Question: I am building a desktop app using WPF, I need to be able to add views dynamically in a way that will look organized.
I have created an 'ObservableCollection', and set 'itemsControl.ItemsSource' to be that collection.
I am able to add views, it just looks awful.
All I know about the amount of views that can be added, is that there can be a maximum of 16 views.
I thought about creating a dynamic grid, that will change according to the amount of views available, as in the following image

So I tried going with the dynamic-grid idea,
I am creating a new grid each time a view is to be added/removed (sounds bad), and by the size of the views collection I know how to split the grid correctly.
Then I loop over all of the existing views in the collection, and place them on the grid by the right logic. I kind of made a real mess here, so if I'm totally in the wrong direction please just let me know.
Here is the code:
'''
public partial class DynamicTargetView : UserControl
{
private ObservableCollection<TargetView> views = new ObservableCollection<TargetView>();
public Grid grid;
public DynamicTargetView()
{
InitializeComponent();
SettingsBar.onViewChange += addOrRemoveTargetsFromPanel;
}
public void addOrRemoveTargetsFromPanel(Object sender, WeiTargetGui.EventArgs.AddOrRemoveViewEventArgs e)
{
if (e.isShown)
{
addTargetToPanel(e.id);
}
else removeTargetFromPanel(e.id);
}
public void addTargetToPanel(string id)
{
views.Add(new TargetView(Int32.Parse(id)));
ArrangeGrid();
}
public void removeTargetFromPanel(string id)
{
foreach (TargetView v in views)
{
if (v.id == Int32.Parse(id))
views.Remove(v);
}
ArrangeGrid();
}
public void ArrangeGrid()
{
int NumOfViews = views.Count();
grid = new Grid();
grid.Children.Clear();
ColumnDefinition gridCol1;
ColumnDefinition gridCol2;
ColumnDefinition gridCol3;
ColumnDefinition gridCol4;
RowDefinition gridRow1;
RowDefinition gridRow2;
RowDefinition gridRow3;
RowDefinition gridRow4;
if (NumOfViews == 1)
{
addtoGrid(0, 0);
}
else if (NumOfViews == 2)
{
gridCol1 = new ColumnDefinition();
gridCol2 = new ColumnDefinition();
grid.ColumnDefinitions.Add(gridCol1);
grid.ColumnDefinitions.Add(gridCol2);
addtoGrid(2, 0);
}
else if (NumOfViews < 5)
{
gridCol1 = new ColumnDefinition();
gridCol2 = new ColumnDefinition();
gridRow1 = new RowDefinition();
gridRow2 = new RowDefinition();
grid.ColumnDefinitions.Add(gridCol1);
grid.ColumnDefinitions.Add(gridCol2);
grid.RowDefinitions.Add(gridRow1);
grid.RowDefinitions.Add(gridRow2);
addtoGrid(2, 2);
}
else if (NumOfViews < 10)
{
gridCol1 = new ColumnDefinition();
gridCol2 = new ColumnDefinition();
gridCol3 = new ColumnDefinition();
gridRow1 = new RowDefinition();
gridRow2 = new RowDefinition();
gridRow3 = new RowDefinition();
grid.ColumnDefinitions.Add(gridCol1);
grid.ColumnDefinitions.Add(gridCol2);
grid.ColumnDefinitions.Add(gridCol3);
grid.RowDefinitions.Add(gridRow1);
grid.RowDefinitions.Add(gridRow2);
grid.RowDefinitions.Add(gridRow3);
addtoGrid(3, 3);
}
else if (NumOfViews < 17)
{
gridCol1 = new ColumnDefinition();
gridCol2 = new ColumnDefinition();
gridCol3 = new ColumnDefinition();
gridCol4 = new ColumnDefinition();
gridRow1 = new RowDefinition();
gridRow2 = new RowDefinition();
gridRow3 = new RowDefinition();
gridRow4 = new RowDefinition();
grid.ColumnDefinitions.Add(gridCol1);
grid.ColumnDefinitions.Add(gridCol2);
grid.ColumnDefinitions.Add(gridCol3);
grid.ColumnDefinitions.Add(gridCol4);
grid.RowDefinitions.Add(gridRow1);
grid.RowDefinitions.Add(gridRow2);
grid.RowDefinitions.Add(gridRow3);
grid.RowDefinitions.Add(gridRow4);
addtoGrid(4, 4);
}
}
public void addtoGrid(int cols, int rows)
{
int row = 0;
int column = 0;
foreach (var view in views)
{
if (cols == 0 && rows == 0)
{
grid.Children.Add(view);
break;
}
if (cols == 2 && rows == 0)
{
Grid.SetColumn(view, column);
column++;
grid.Children.Add(view);
}
else
{
if (column != cols)
{
Grid.SetColumn(view, column);
Grid.SetRow(view, row);
grid.Children.Add(view);
}
if (column < cols)
column++;
else
{
column = 0;
row++;
}
}
}
this.Content = grid;
}
}
'''
'TargetView' is a user-control that represents a target with some data about that target.
So here are the problems with the code -
1) When adding more then one component to the views collection I get the following exception:
> System.InvalidOperationException: 'Specified element is already the logical child of another element. Disconnect it first.'
I have added the 'grid.Children.Clear()' - with no help.
2) Final problem - code looks really bad, I just want to make it work so I could learn and implement it better next time.
Help will be appreciated, thanks a lot.
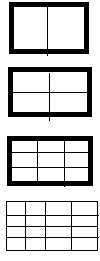
Answer: You're going about this completely wrong. You'll save yourself a ton of headache if you just do things properly and use data binding, if not full-blown MVVM.
Whenever you want to display a list of "things" (views or anything else) in WPF you should use an ItemsSource bound to a collection of items containing the logic for the views you want to create. When you do this you'll see what looks like a regular ListBox, with each element being a line of text containing the class name. The trick is to then use DataTemplates to specify what type of view to create for each of your back-end types, i.e.:
'''
<DataTemplate TargetType="{x:Type local:MyViewModelTypeA}">
<view:MyViewTypeA />
</DataTemplate>
<DataTemplate TargetType="{x:Type local:MyViewModelTypeB}">
<view:MyViewTypeB />
</DataTemplate>
'''
Do this and your views will now look correct, but they'll still be in a vertical StackPanel. To change that you can replace the default ItemsPanel:
'''
<ItemsControl.ItemsPanel>
<ItemsPanelTemplate>
<WrapPanel />
</ItemsPanelTemplate>
</ItemsControl.ItemsPanel>
'''
If you want something a bit more "grid-like" then you could also use a UniformGrid, and bind its NumColumns to a property in your parent class that calculates this value at runtime.
There are lots of variations on this and many different parameters to tweak, but that's the general idea. The key to WPF is doing as much logic in your DataContext classes as possible, and bind your front end to it with the most light-weight binding possible.